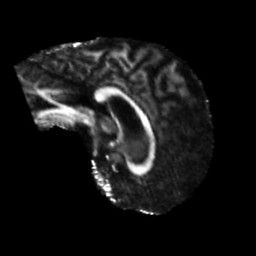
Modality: FA
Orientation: sagittal
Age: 52
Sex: male
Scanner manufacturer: siemens
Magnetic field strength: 3 T
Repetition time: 5.47 s
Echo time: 0.0854 s